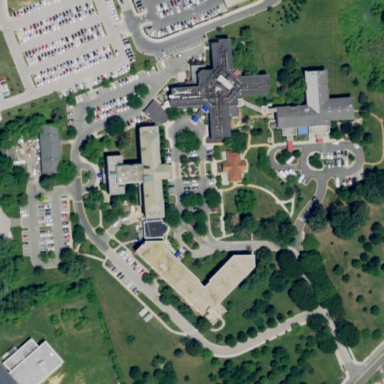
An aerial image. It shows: Nursing home.